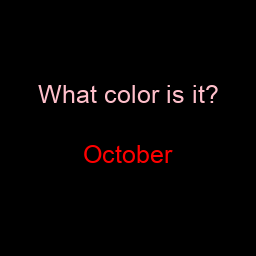
Color: red
Background color: black
Question text color: pink